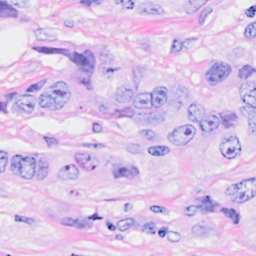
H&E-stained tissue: Breast